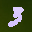
Label: 3